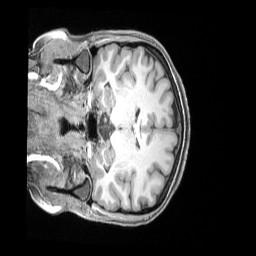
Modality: T1w
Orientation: coronal
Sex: female
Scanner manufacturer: siemens
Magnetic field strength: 3 T
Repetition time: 2.4 s
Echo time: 0.00222 s